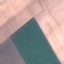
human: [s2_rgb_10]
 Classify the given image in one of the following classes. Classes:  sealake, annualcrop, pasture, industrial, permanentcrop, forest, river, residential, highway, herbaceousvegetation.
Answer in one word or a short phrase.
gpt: AnnualCrop